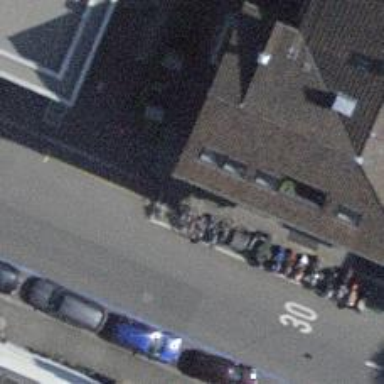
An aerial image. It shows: Bicycle parking area.